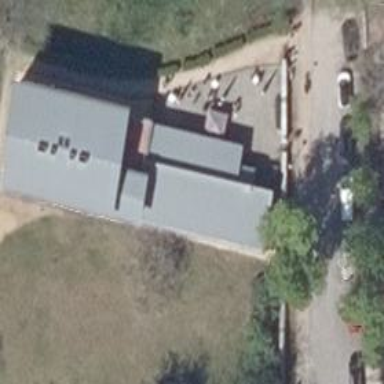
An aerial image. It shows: Restaurant.